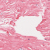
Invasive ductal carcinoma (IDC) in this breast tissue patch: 0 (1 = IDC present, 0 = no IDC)